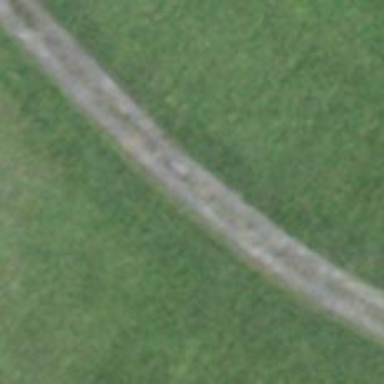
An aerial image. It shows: Track with grade 2 gravel surface.